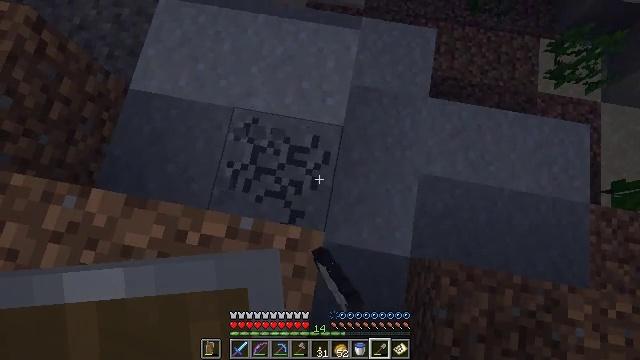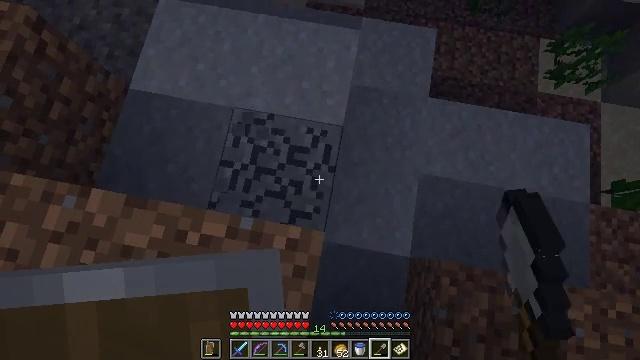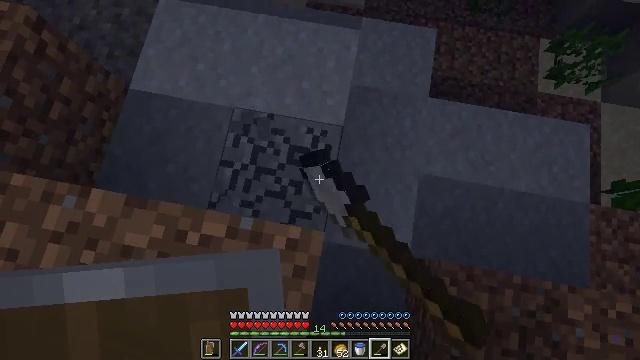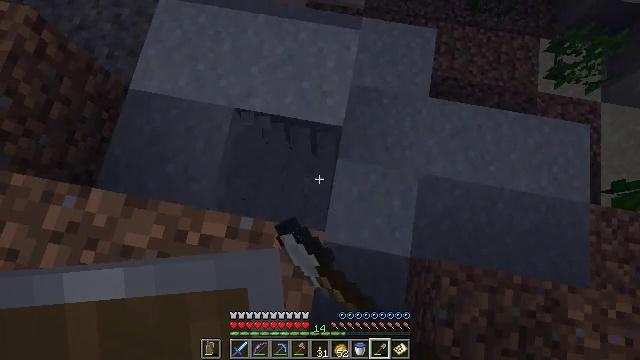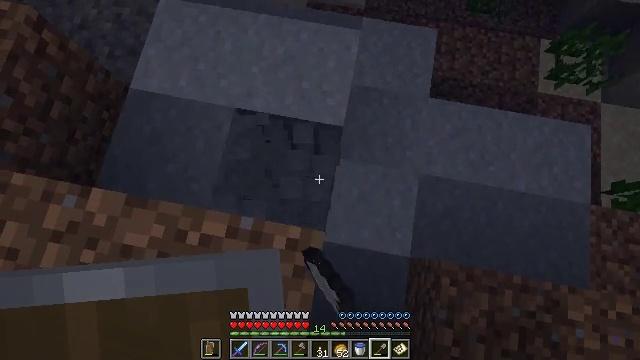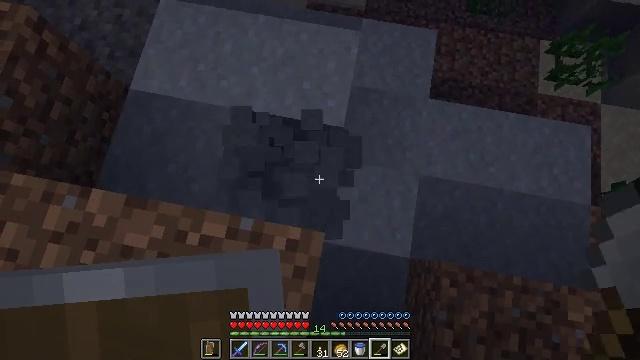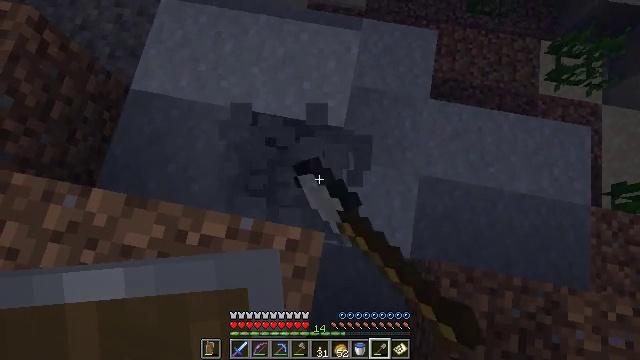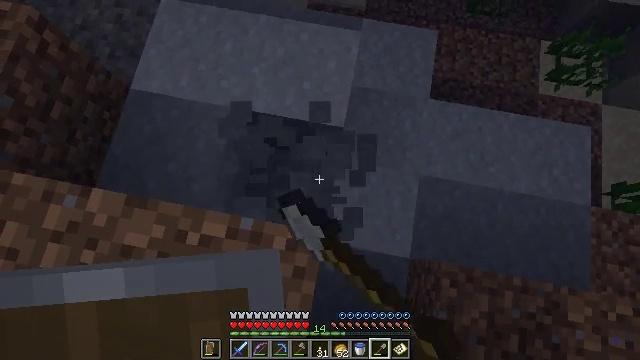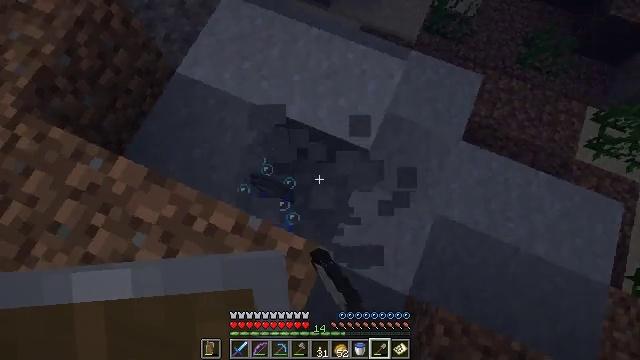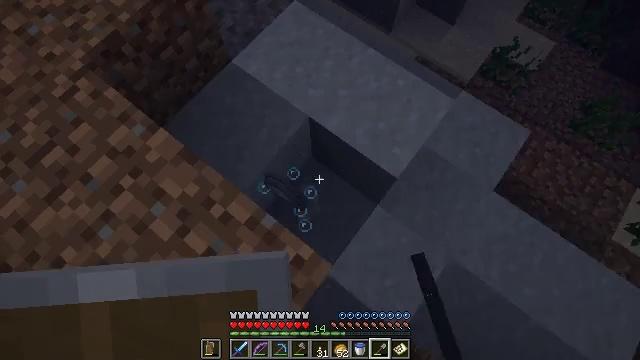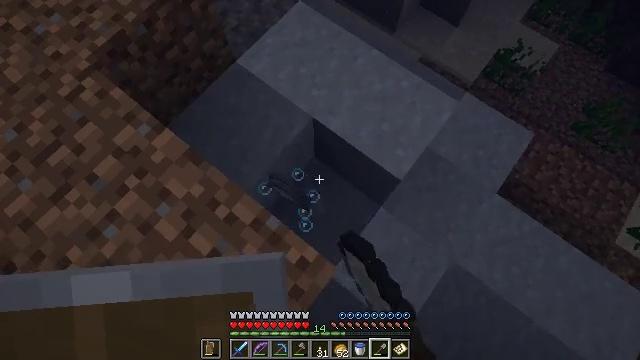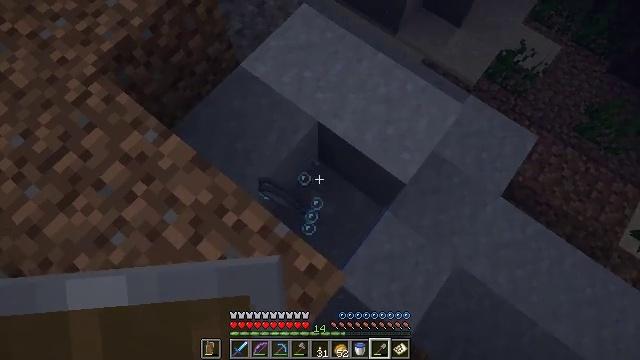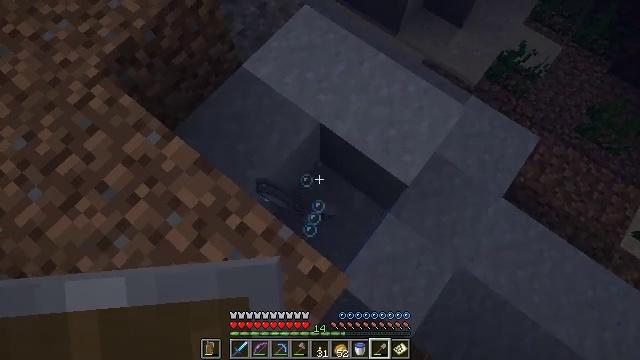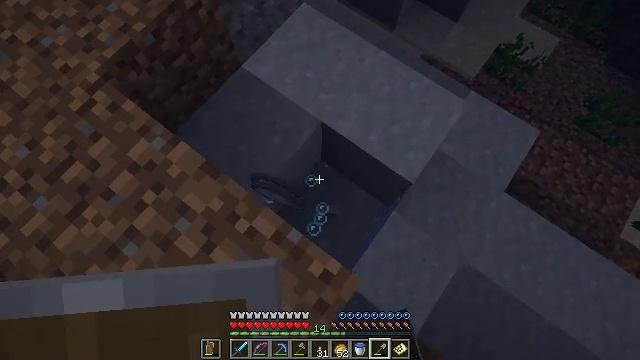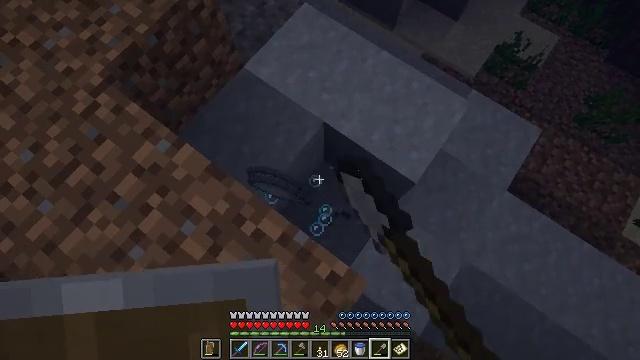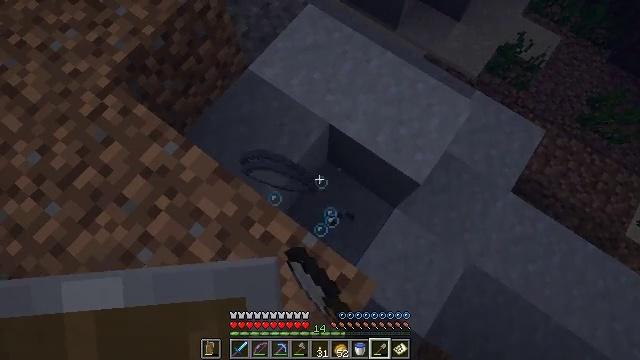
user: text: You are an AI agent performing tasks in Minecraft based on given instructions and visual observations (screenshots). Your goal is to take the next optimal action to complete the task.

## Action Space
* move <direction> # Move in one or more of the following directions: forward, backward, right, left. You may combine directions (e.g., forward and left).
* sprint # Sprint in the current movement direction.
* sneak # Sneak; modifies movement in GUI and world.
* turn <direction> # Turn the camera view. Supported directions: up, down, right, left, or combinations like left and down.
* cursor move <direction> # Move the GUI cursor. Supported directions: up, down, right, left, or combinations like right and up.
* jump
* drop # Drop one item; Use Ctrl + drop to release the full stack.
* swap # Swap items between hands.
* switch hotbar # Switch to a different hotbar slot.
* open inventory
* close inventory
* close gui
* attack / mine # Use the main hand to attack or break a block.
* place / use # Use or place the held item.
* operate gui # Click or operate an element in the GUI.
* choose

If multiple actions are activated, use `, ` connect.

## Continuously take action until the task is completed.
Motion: motion action
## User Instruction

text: Break the clay block to collect it.
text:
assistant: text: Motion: attack / mine
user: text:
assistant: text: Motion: attack / mine
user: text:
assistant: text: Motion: attack / mine
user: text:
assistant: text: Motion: attack / mine
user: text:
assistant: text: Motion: attack / mine
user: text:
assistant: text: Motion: attack / mine
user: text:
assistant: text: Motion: attack / mine
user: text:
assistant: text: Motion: turn left and up, attack / mine
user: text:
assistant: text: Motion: move left, turn left and up, attack / mine
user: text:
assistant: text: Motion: move forward and move left, attack / mine
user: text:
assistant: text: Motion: move forward and move left, attack / mine
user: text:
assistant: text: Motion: move left, attack / mine
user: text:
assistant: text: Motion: turn right, attack / mine
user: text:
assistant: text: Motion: attack / mine
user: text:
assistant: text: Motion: attack / mine
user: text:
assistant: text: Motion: attack / mine
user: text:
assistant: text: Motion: attack / mine
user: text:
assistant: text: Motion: attack / mine
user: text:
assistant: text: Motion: attack / mine
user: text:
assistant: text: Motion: attack / mine
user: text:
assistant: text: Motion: attack / mine
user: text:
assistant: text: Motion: attack / mine
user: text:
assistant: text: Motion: attack / mine
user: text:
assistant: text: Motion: attack / mine
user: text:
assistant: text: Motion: attack / mine
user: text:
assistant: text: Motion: attack / mine
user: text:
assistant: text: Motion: attack / mine
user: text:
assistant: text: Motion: attack / mine
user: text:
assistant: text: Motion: attack / mine
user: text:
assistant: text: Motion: attack / mine